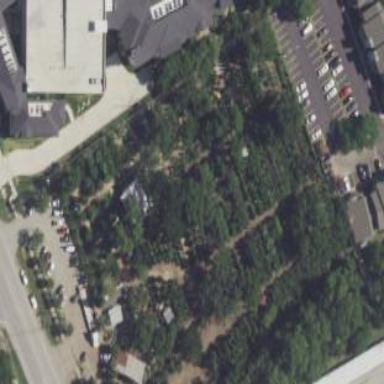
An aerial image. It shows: Retail area that includes garden center.